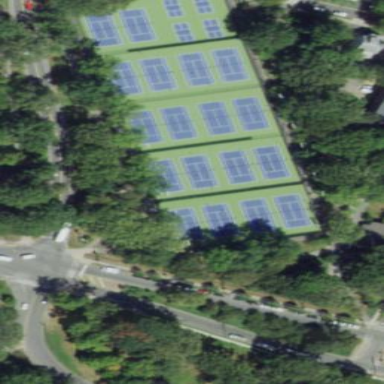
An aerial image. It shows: Tennis court on pitch designated for leisure land.